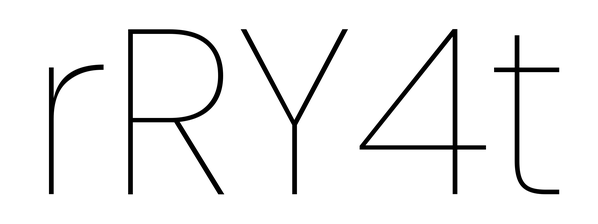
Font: Poppins-Thin